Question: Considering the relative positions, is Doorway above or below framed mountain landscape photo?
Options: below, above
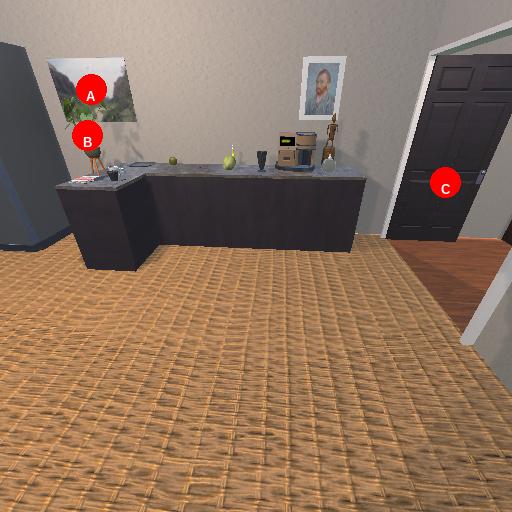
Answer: below